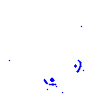
Particle: pion